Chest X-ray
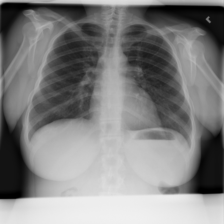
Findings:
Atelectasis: negative
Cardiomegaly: negative
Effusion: negative
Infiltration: negative
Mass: negative
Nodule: negative
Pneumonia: negative
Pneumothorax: negative
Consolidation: negative
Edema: negative
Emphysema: negative
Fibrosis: negative
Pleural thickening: negative
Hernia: negative